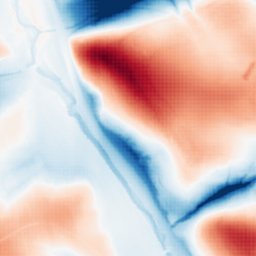
Category: classical
Decomposition family: gaussian_anisotropic
Decomposition parameters: sigma_x: 2
sigma_y: 50
Upsampling method: sinc_blackman
Upsampling parameters: scale: 2
kernel_size: 4
Upsampling scale: 2